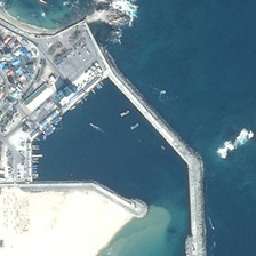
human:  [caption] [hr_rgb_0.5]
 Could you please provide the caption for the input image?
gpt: It's a huge blue

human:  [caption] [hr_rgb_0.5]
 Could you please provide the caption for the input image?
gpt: It's a huge blue port.

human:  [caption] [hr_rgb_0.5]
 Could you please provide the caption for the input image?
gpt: This is a huge, lively port decorated with bright, blue sea.

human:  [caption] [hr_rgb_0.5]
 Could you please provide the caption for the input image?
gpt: This is a huge, lively port with bright, decorated blue sea.

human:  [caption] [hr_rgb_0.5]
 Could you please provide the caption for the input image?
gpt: This is a huge, hectic port with a bright blue sea decorated.